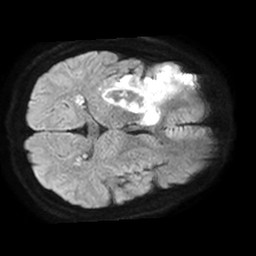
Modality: TRACE
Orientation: axial
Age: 57
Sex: male
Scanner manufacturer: philips
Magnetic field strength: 1.5 T
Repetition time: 3.4 s
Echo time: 0.06922 s